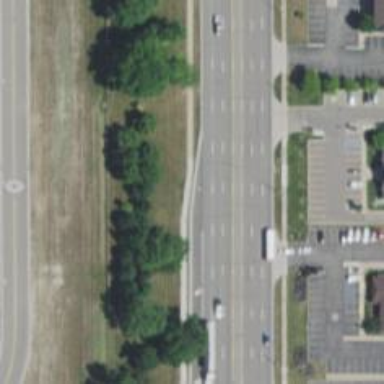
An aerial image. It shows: Primary highway with asphalt surface and separate sidewalk.